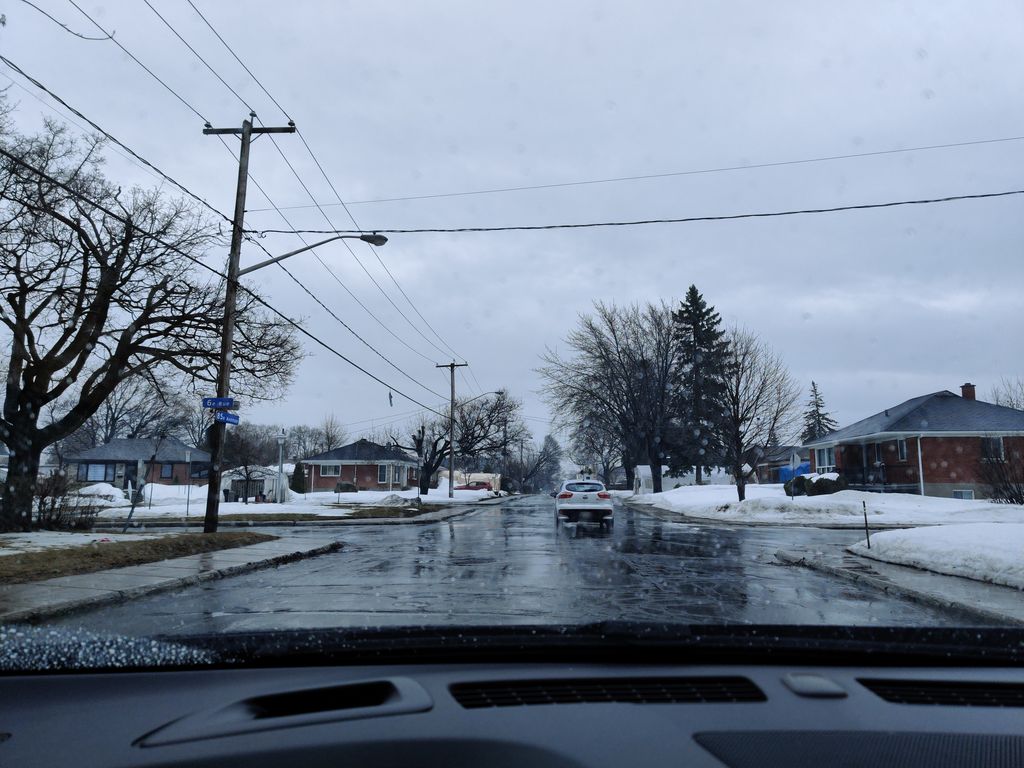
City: montreal